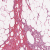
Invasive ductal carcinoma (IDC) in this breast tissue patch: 0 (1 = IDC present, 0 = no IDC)